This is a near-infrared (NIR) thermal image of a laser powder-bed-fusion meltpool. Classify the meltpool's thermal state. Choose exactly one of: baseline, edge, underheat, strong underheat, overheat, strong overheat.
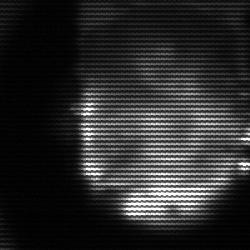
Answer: baseline